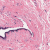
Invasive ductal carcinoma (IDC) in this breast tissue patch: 0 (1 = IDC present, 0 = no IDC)